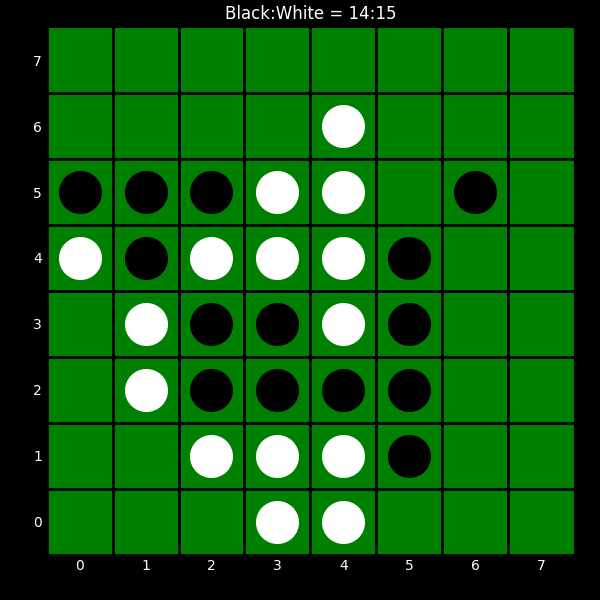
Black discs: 14
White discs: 15